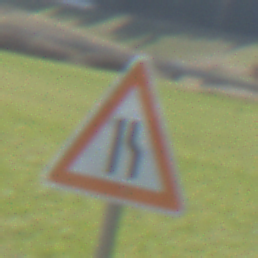
Verkehrszeichen: EinseitigVerengteFahrbahnRechts
Umgebung: Outdoor, Nature
Tageszeit: MorningAfternoon
Wetter: PartlyCloudy
Licht: Natural
Jahreszeit: NotSpecified
Kontrast: HighContrast